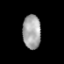
Tissue: prostate
Cell type: T cells
Senescence score: 0.357
Nuclear area (px): 603
Mean DAPI intensity: 164.577